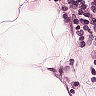
Metastatic tissue present: no